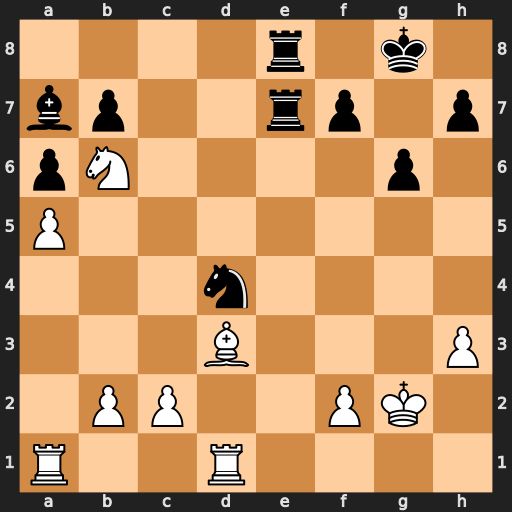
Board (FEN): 4r1k1/bp2rp1p/pN4p1/P7/3n4/3B3P/1PP2PK1/R2R4
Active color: w
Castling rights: -
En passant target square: -
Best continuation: Nd5 Re6 Nc7 R8e7 Nxe6